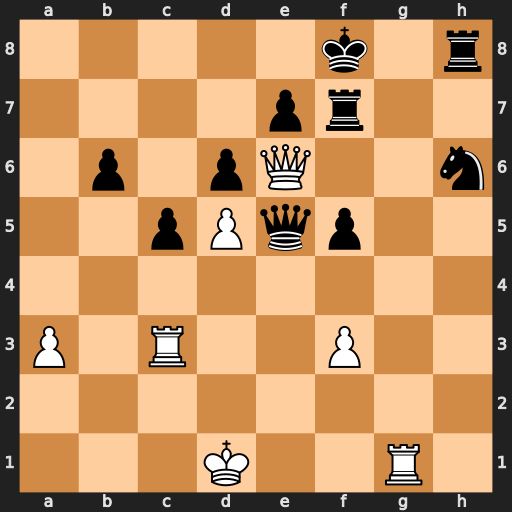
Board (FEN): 5k1r/4pr2/1p1pQ2n/2pPqp2/8/P1R2P2/8/3K2R1
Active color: w
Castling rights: -
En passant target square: -
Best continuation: Qc8#